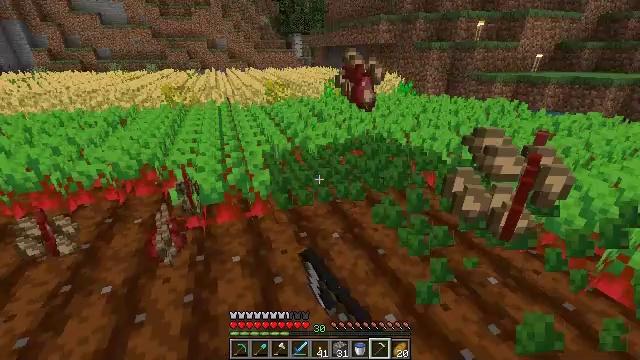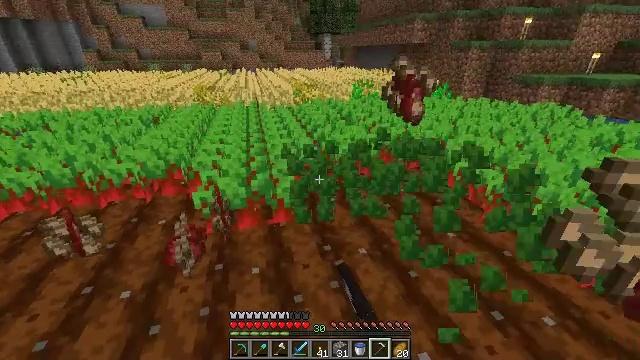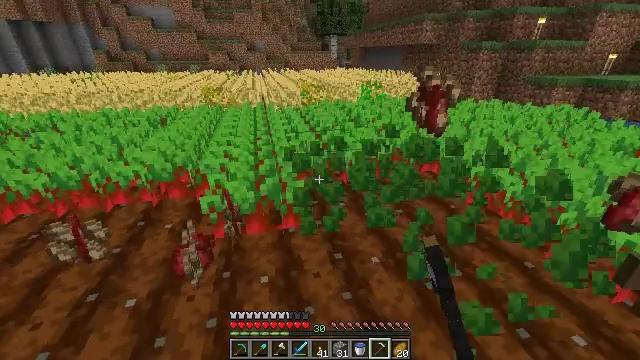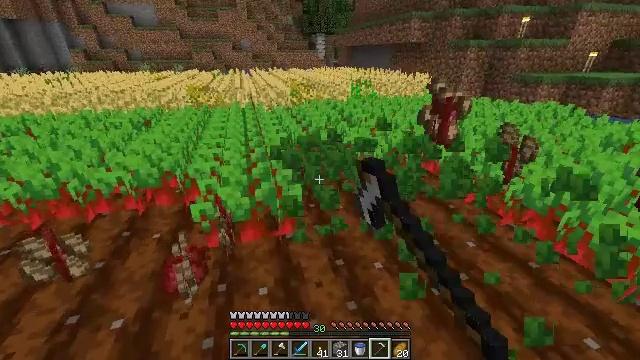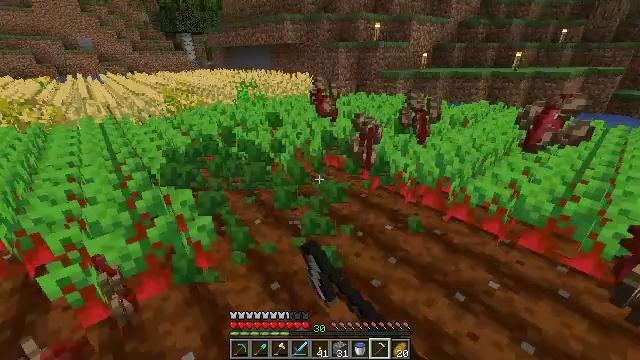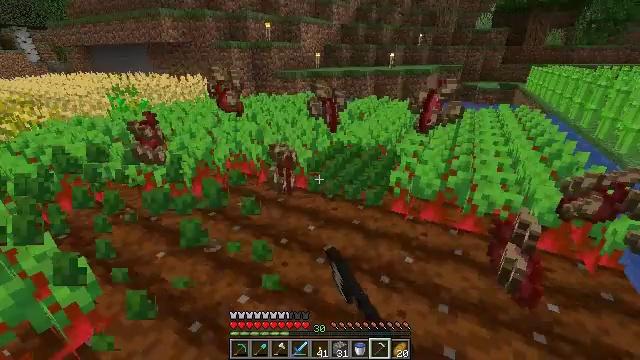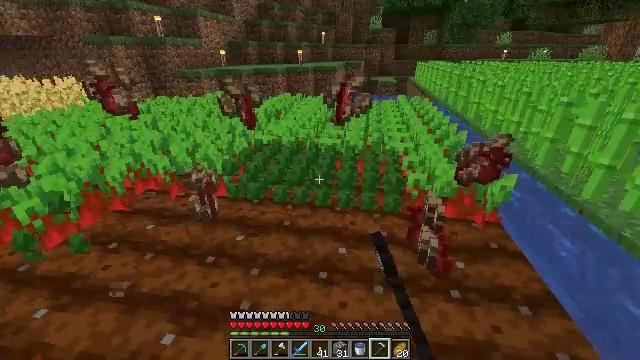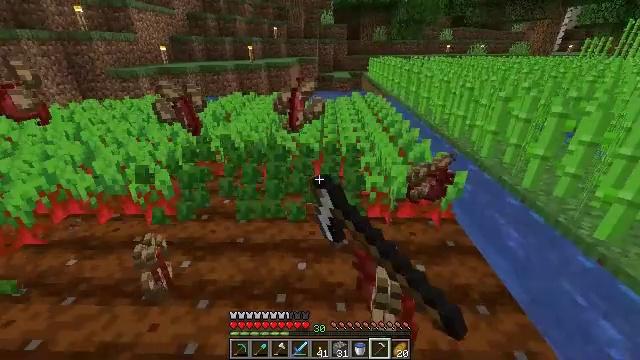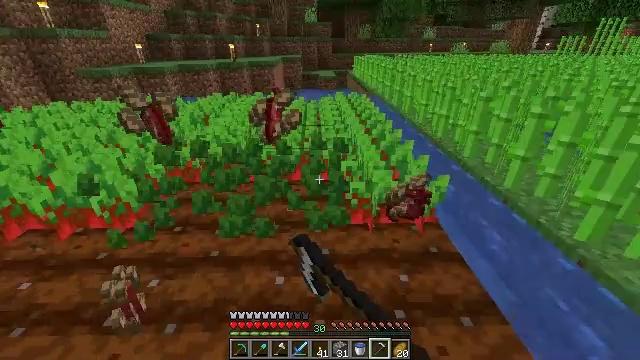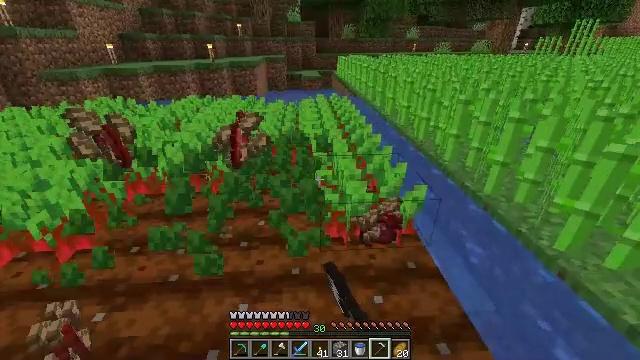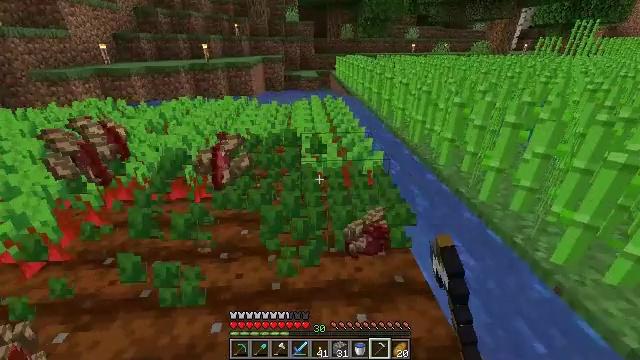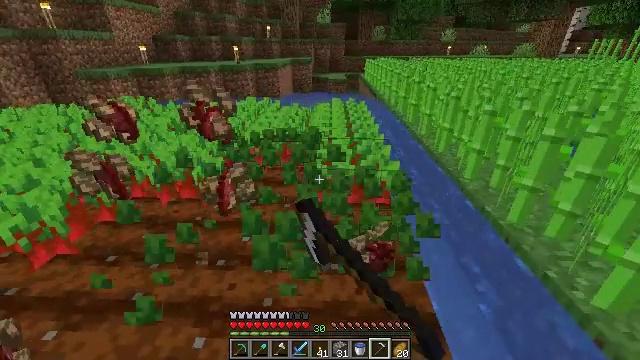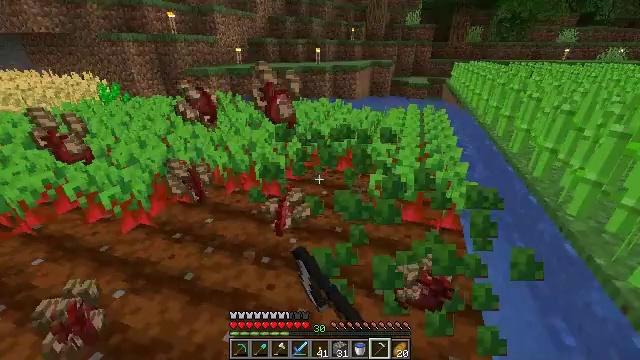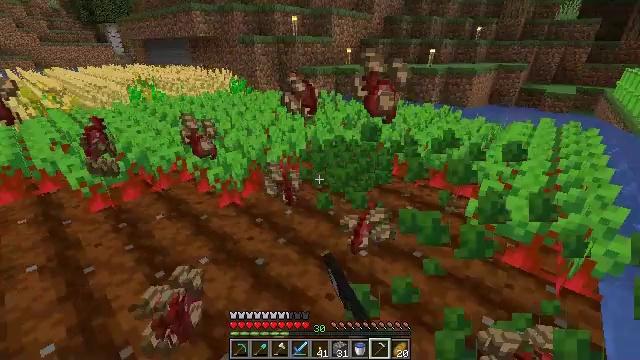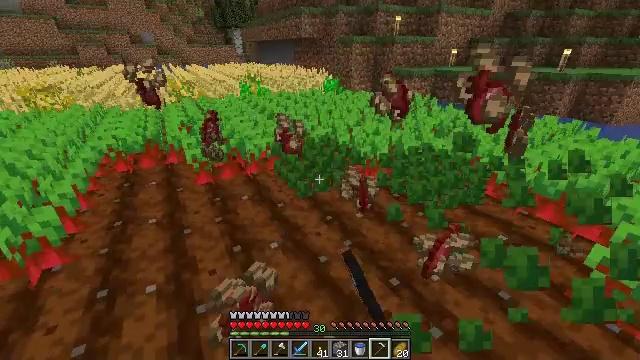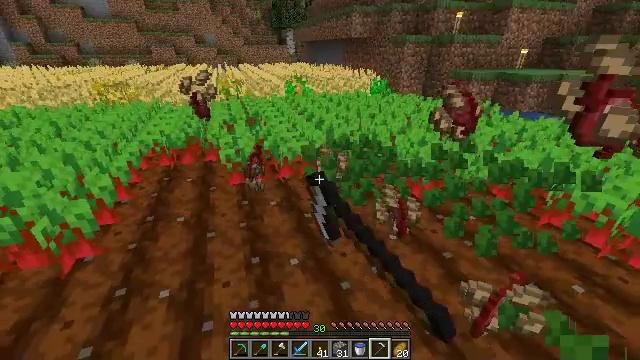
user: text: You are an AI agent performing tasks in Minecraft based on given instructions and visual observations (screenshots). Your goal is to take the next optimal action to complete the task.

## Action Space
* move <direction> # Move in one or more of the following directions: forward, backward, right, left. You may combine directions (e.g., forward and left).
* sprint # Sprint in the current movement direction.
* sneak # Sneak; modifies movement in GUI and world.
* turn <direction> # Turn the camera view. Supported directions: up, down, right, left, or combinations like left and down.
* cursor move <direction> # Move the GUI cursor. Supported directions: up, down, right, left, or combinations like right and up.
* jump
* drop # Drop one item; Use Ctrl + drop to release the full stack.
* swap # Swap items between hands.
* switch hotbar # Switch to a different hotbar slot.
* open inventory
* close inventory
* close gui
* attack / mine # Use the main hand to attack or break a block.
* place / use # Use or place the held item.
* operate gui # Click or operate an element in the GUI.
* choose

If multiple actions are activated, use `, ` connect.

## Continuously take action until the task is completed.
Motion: motion action
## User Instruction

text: Gather beetroots by breaking the plants.
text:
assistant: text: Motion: move forward and move left, turn left, attack / mine
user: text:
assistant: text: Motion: move forward and move left, turn left, attack / mine
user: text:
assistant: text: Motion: move forward and move left, turn right, attack / mine
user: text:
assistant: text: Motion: move forward and move left, turn right, attack / mine
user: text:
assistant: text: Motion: move forward and move right, turn right, attack / mine
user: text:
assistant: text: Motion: move forward and move right, turn right, attack / mine
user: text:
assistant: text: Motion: move forward and move right, turn right, attack / mine
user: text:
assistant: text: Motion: move forward and move right, turn right, attack / mine
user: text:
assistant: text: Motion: move forward and move right, turn right, attack / mine
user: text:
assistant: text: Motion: move forward and move right, attack / mine
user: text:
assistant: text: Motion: move forward and move right, turn left, attack / mine
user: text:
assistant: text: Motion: move forward, turn left, attack / mine
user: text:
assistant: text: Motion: move forward, turn left, attack / mine
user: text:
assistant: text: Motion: move forward, turn left, attack / mine
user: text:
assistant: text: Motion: move forward, turn left, attack / mine
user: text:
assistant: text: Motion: move forward and move right, attack / mine
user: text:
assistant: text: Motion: move forward and move right, turn right, attack / mine
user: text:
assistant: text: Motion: move forward and move right, turn right, attack / mine
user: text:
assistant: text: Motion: move forward and move right, turn right, attack / mine
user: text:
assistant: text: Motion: move forward and move right, turn right, attack / mine
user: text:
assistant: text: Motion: move forward and move right, turn right, attack / mine
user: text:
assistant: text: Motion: move forward and move right, turn right, attack / mine
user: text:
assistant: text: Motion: move forward and move right, attack / mine
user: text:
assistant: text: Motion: move forward and move right, turn left, attack / mine
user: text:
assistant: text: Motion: move forward, turn left, attack / mine
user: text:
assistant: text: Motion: move forward, turn left, attack / mine
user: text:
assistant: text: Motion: move forward, turn left, attack / mine
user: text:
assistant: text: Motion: move forward, turn left, attack / mine
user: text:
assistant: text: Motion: move forward, attack / mine
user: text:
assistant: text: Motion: move forward, turn right, attack / mine